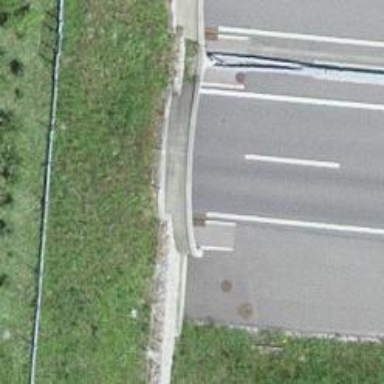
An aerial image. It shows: Asphalt motorway passing through tunnel.